Aerial crown-view tile of a tropical tree (Barro Colorado Island, Panama), acquired 20241014:
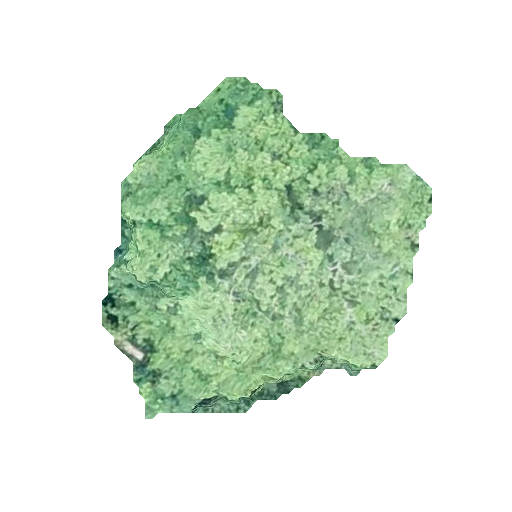
Species: Tabernaemontana arborea
GBIF accepted scientific name: Tabernaemontana arborea
Crown area: 118.993 m²